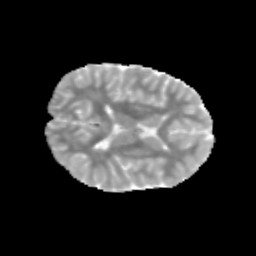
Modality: MD
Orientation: axial
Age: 10
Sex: male
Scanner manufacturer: siemens
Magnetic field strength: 3 T
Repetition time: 3.8 s
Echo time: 0.07 s